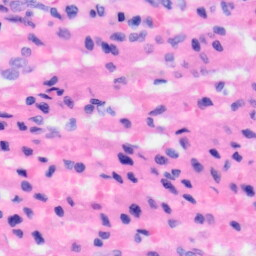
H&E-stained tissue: Liver